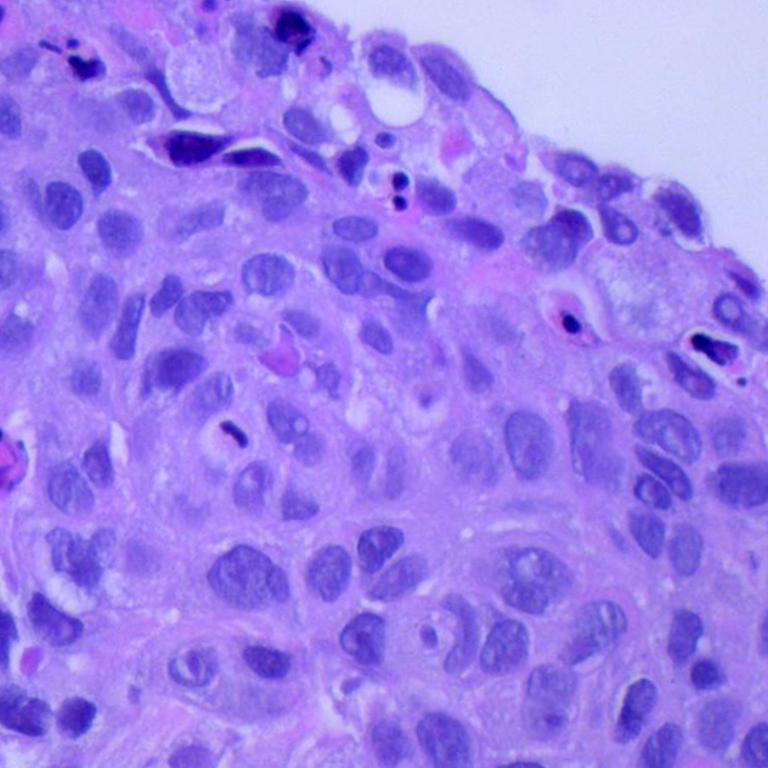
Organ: lung
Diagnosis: squamous carcinomas